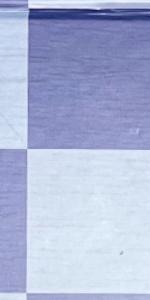
Label: Empty